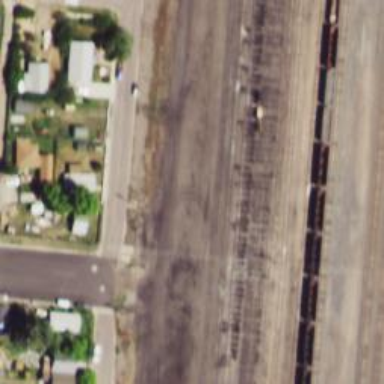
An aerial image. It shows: Railway siding for service.